Interaction volume radius: 10 \u00c5
Interaction volume height: 10 \u00c5
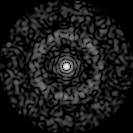
Disorder parameter: 0.8372